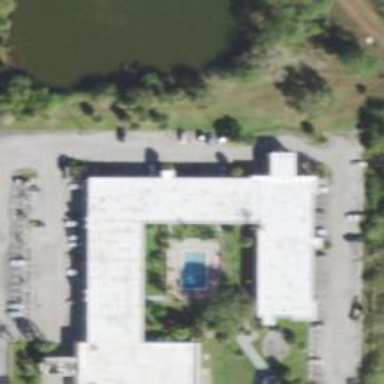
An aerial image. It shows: Hotel building used as apartments.